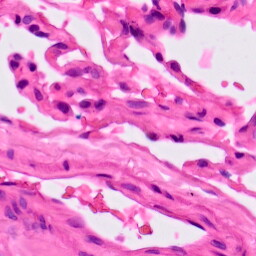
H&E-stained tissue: Lung